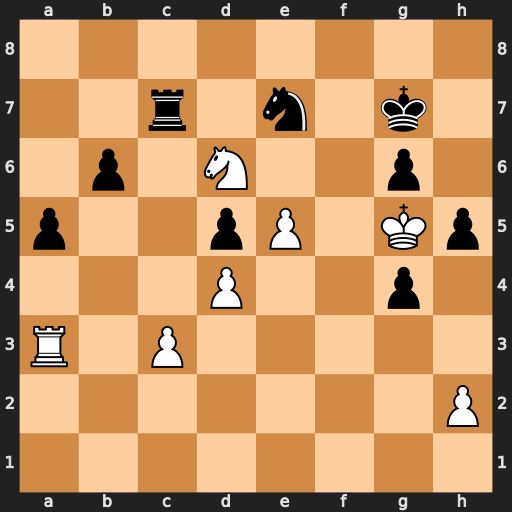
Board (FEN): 8/2r1n1k1/1p1N2p1/p2pP1Kp/3P2p1/R1P5/7P/8
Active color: w
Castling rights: -
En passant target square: -
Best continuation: Ne8+ Kf8 Nxc7